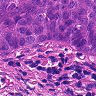
Metastatic tissue present: yes